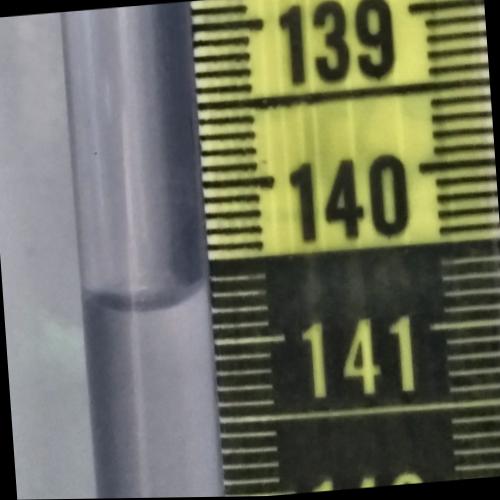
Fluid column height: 140.7 cm